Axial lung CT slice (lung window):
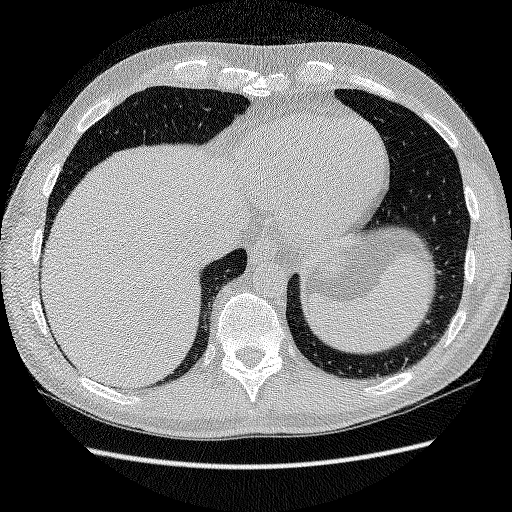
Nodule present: no